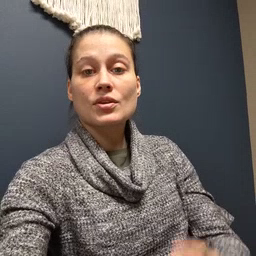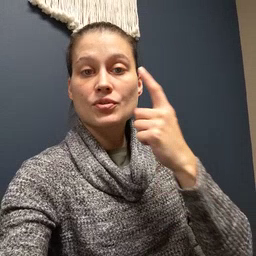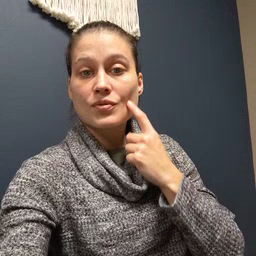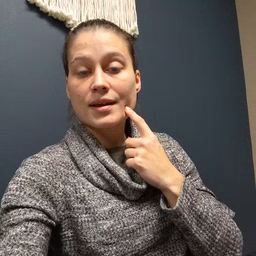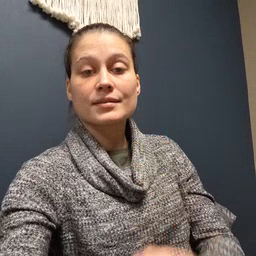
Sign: cry